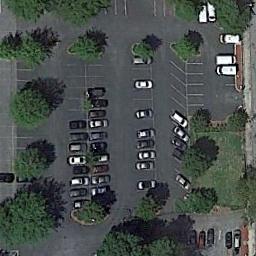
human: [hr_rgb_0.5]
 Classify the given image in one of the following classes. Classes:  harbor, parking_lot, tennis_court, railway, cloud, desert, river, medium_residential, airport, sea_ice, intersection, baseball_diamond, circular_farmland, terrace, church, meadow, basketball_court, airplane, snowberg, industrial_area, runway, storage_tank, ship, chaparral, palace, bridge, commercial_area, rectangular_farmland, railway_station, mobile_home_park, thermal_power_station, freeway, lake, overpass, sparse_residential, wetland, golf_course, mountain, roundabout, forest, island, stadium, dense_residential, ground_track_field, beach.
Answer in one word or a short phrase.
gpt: parking_lot